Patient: sex M, age 26
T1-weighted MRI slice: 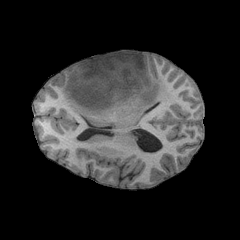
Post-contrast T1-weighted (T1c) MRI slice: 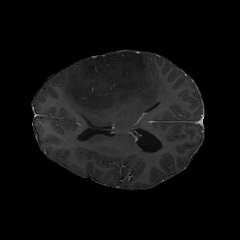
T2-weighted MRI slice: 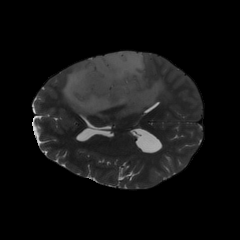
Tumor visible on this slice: yes
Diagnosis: Astrocytoma, IDH-mutant
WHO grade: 3